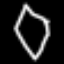
Label: diamond